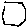
Label: hexagon